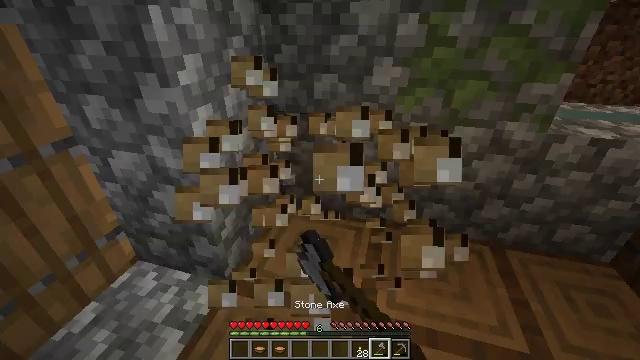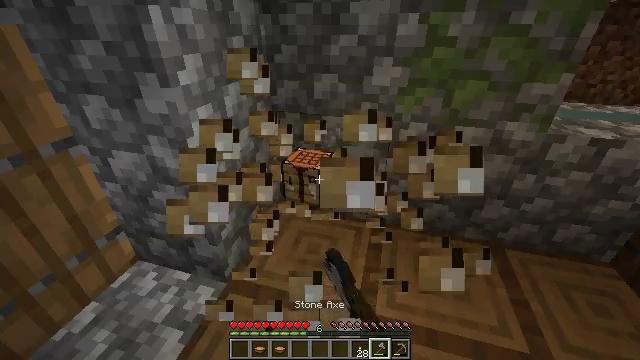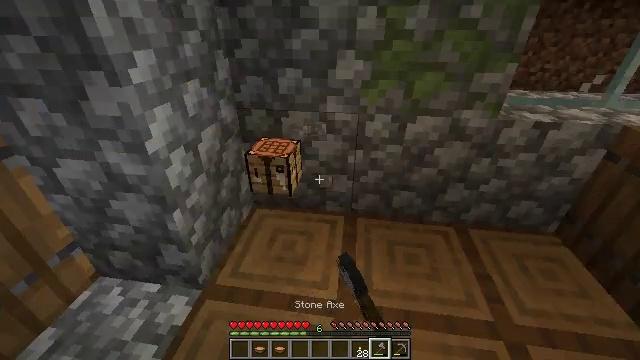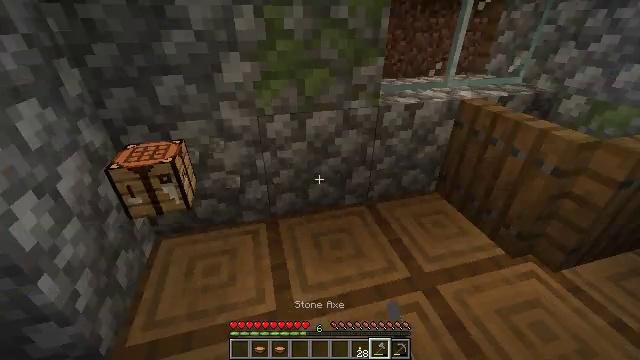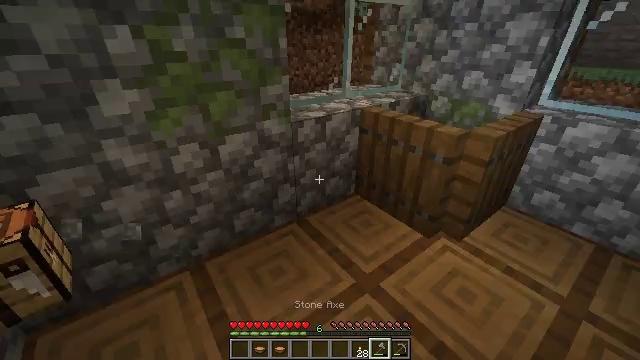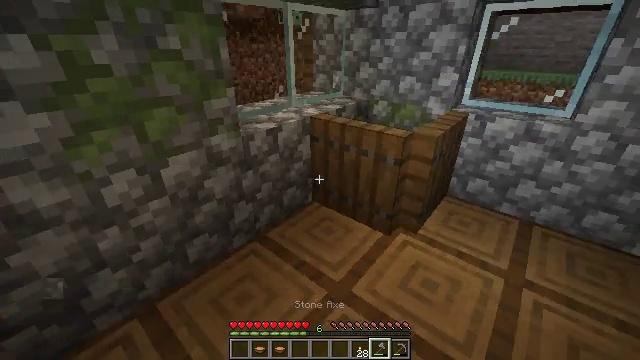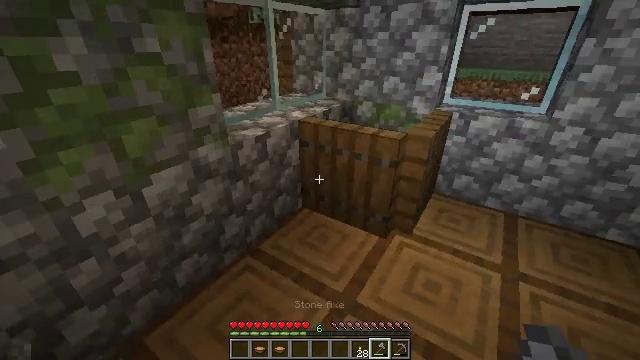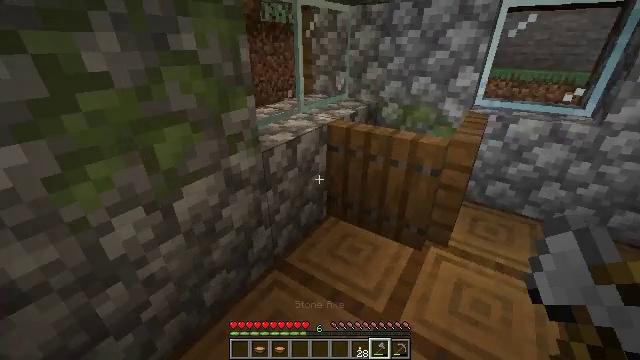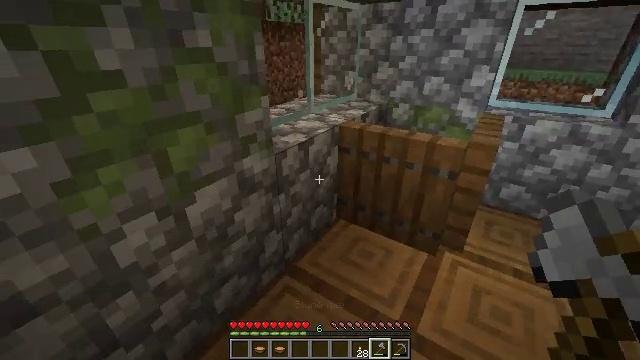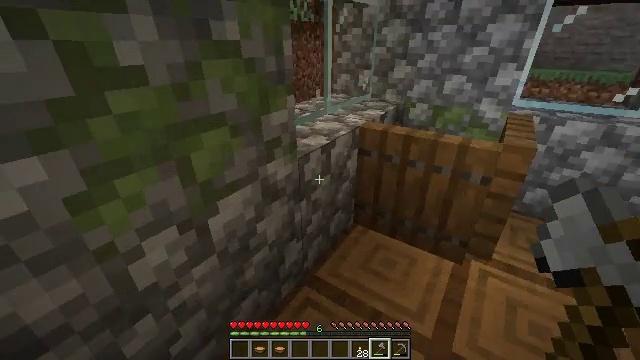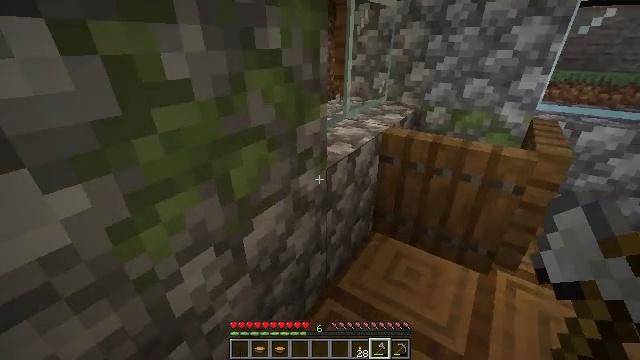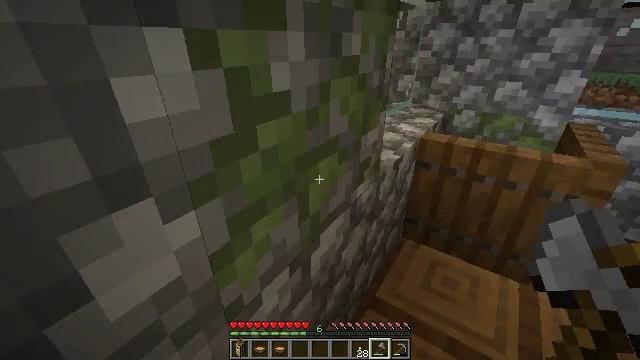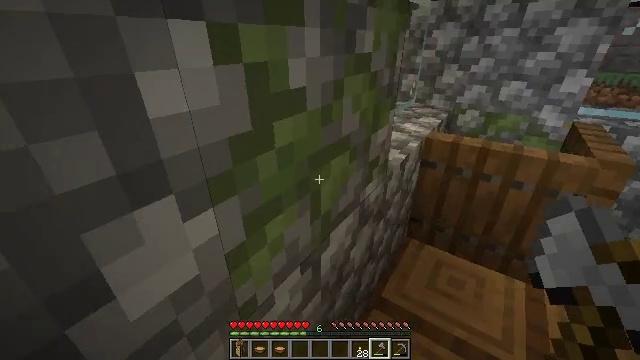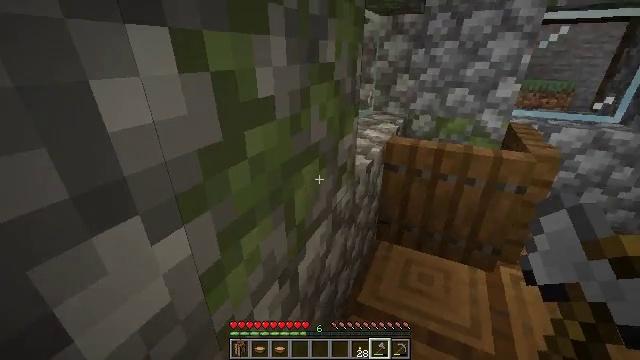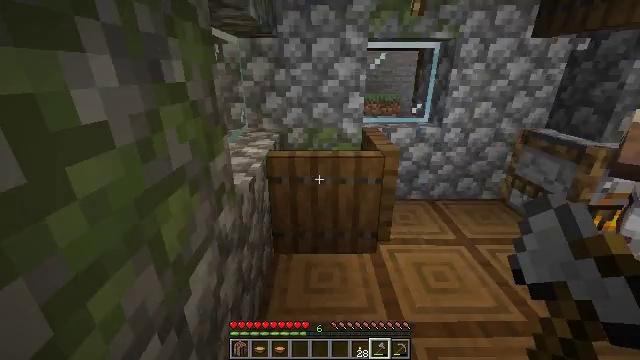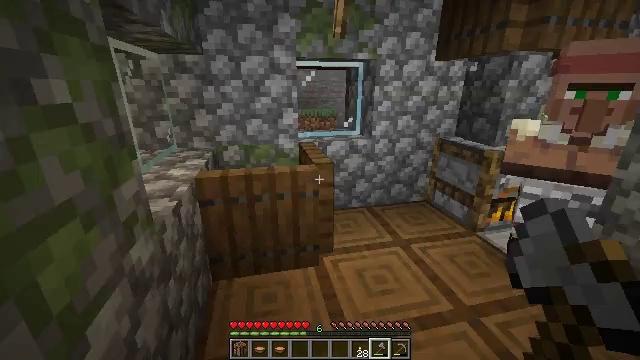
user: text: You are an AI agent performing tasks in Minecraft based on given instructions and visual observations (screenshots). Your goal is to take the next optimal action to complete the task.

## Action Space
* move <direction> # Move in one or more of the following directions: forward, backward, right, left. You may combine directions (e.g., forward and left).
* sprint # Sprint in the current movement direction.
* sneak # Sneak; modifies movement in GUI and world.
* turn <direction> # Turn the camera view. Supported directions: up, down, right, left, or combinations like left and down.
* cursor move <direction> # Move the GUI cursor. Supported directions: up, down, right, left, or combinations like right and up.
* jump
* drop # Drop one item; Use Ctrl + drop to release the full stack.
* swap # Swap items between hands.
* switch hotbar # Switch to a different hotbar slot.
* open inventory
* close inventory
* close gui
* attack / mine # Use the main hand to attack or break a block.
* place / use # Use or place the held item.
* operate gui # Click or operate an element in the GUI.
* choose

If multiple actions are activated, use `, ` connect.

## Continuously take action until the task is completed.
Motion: motion action
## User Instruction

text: craft item air
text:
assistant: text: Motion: attack / mine
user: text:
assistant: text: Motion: turn right and down
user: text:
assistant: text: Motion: move forward and move left, turn right
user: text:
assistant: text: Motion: move forward and move left, turn right and up
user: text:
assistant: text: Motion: move forward and move left, turn right and up
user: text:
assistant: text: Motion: move forward and move left, turn right
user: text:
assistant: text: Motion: move forward and move left
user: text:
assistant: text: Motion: move forward and move left
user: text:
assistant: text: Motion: move left
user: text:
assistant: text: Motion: move left
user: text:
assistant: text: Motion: no_op
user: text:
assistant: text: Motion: no_op
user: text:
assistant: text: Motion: turn right and up
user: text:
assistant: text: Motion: move right, turn right and up
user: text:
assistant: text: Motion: move right, turn right and up
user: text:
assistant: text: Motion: move forward and move right, turn right and down
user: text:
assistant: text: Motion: move forward and move right
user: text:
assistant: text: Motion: move forward and move right
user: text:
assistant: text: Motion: move forward and move right
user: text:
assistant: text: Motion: move forward, turn left
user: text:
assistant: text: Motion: move forward, turn right and up, open inventory
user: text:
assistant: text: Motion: open inventory
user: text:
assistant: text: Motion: open inventory
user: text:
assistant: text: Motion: no_op
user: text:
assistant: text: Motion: no_op
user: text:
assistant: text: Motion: cursor move left and down
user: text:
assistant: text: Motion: cursor move down
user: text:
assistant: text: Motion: cursor move down
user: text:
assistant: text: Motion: no_op
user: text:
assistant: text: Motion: cursor move right and down